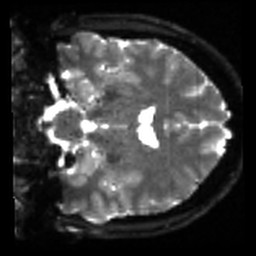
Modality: sbref
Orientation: coronal
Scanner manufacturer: siemens
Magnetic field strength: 3 T
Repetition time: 4 s
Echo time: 0.0594 s